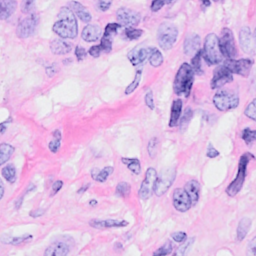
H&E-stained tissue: Breast